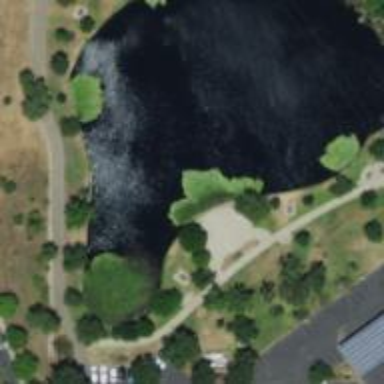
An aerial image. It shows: Pond surrounded by natural water.